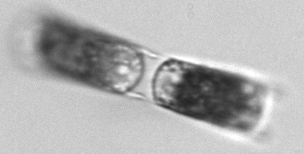
Label: Hemiaulus